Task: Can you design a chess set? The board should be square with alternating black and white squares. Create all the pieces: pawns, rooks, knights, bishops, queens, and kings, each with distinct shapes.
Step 2096:
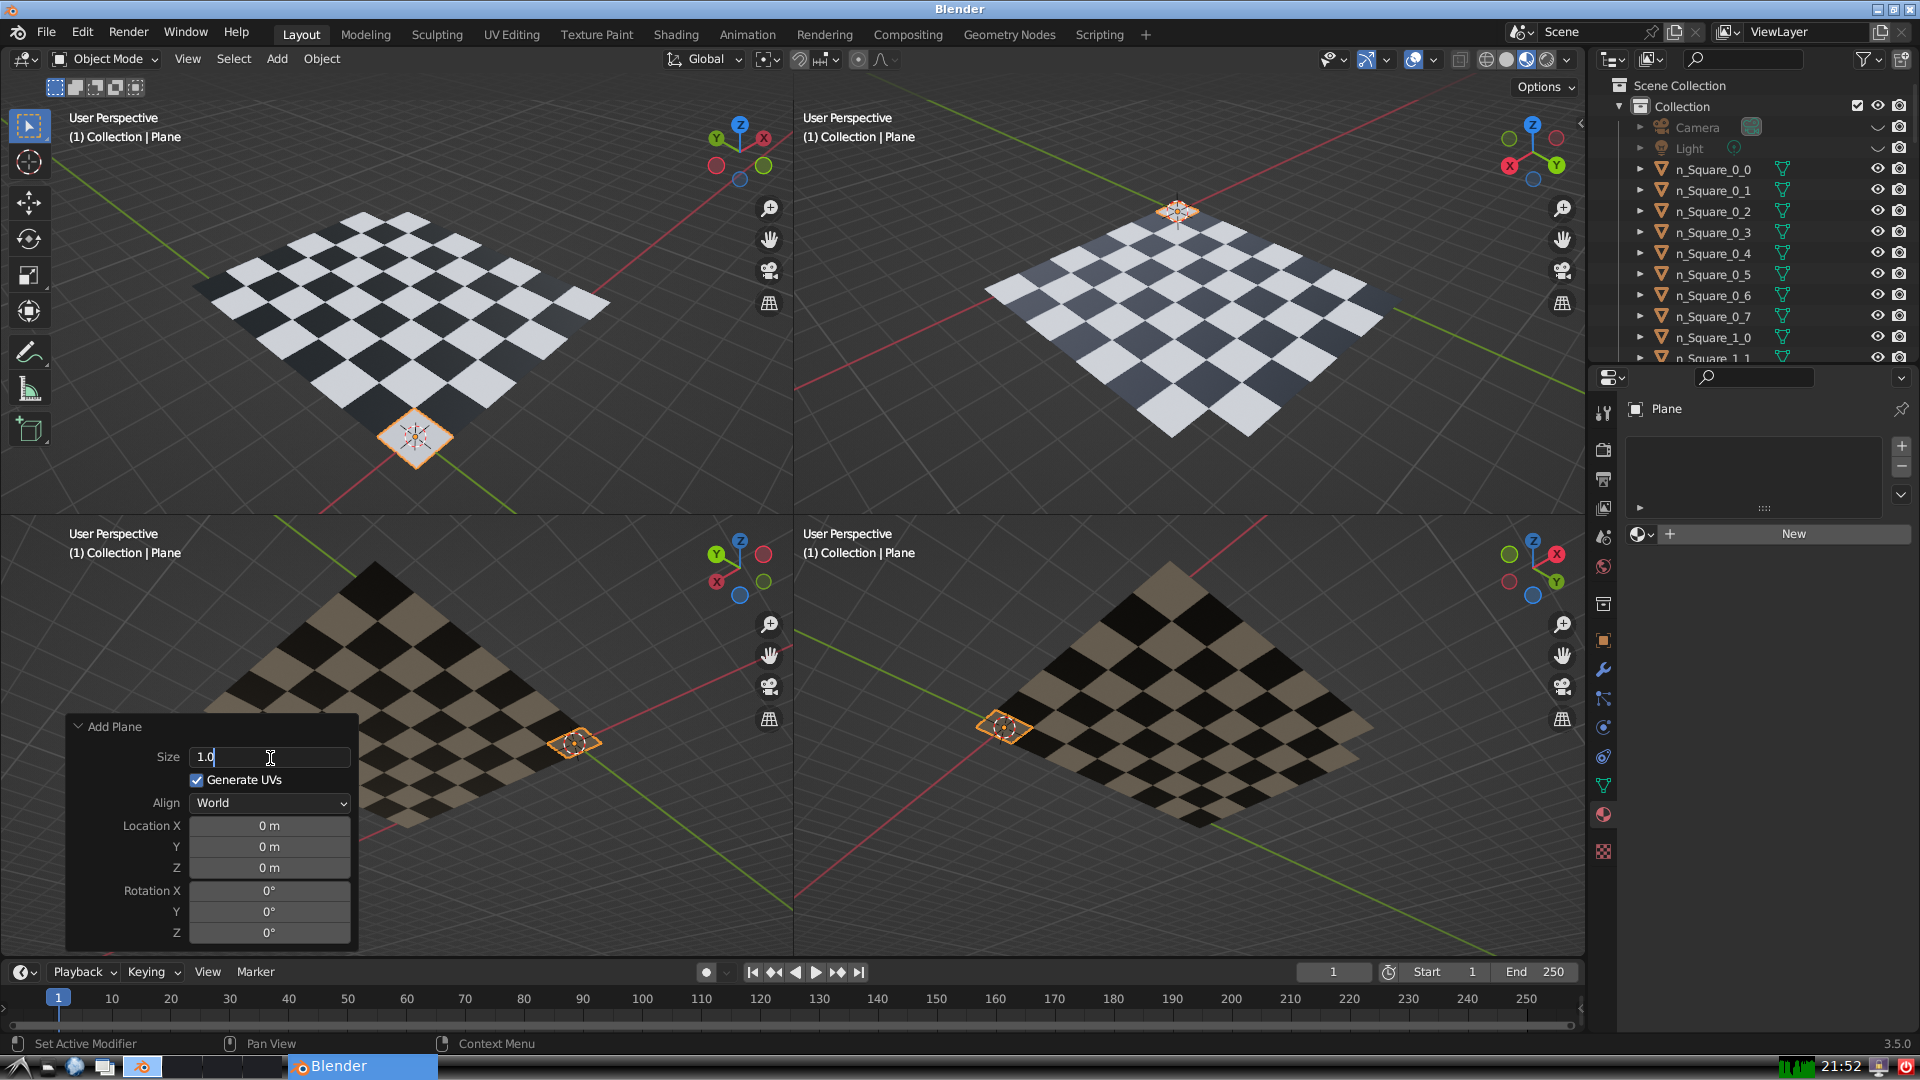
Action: {"key_press": ['Return']}